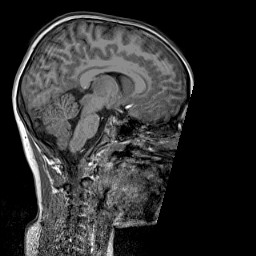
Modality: T1w
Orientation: sagittal
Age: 9
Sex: male
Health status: ill